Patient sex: M
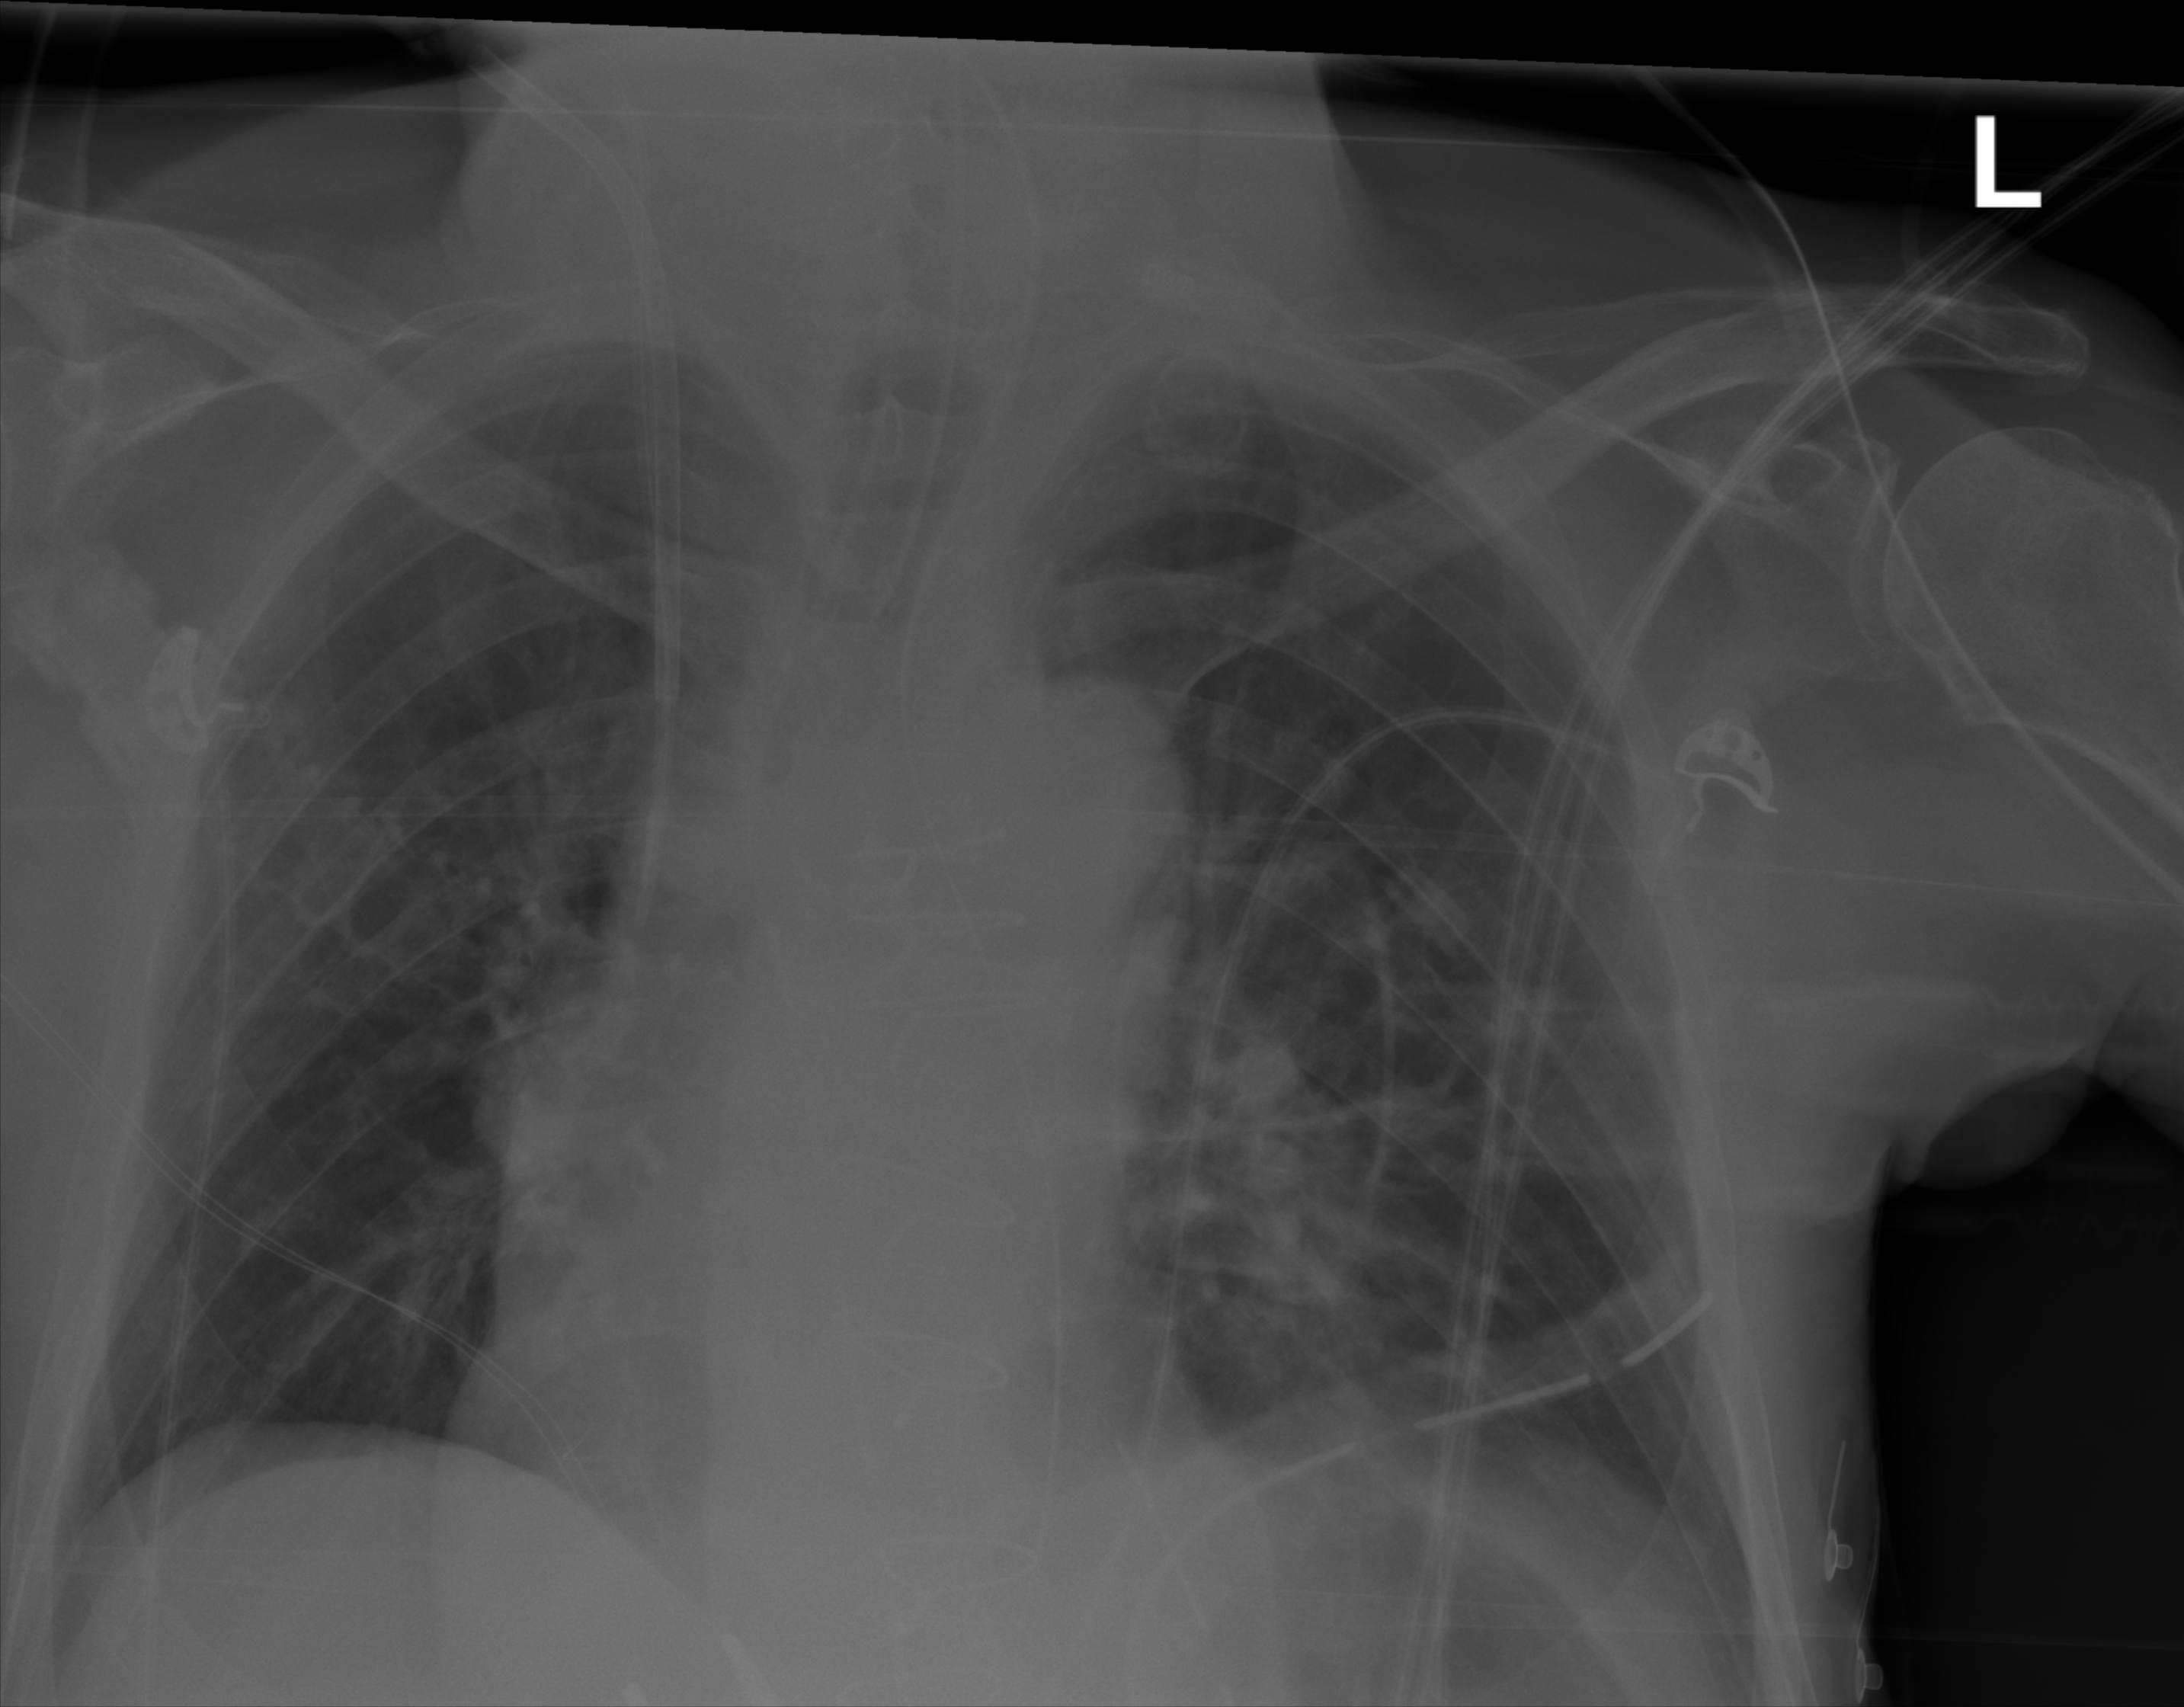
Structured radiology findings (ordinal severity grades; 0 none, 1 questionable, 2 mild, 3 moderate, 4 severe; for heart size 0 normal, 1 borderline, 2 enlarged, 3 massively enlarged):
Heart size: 1
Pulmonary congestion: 1
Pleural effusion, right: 0
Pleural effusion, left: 0
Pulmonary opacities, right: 0
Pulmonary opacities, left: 1
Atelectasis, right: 0
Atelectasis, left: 2